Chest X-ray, AP view. Patient: 60 years old, sex M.
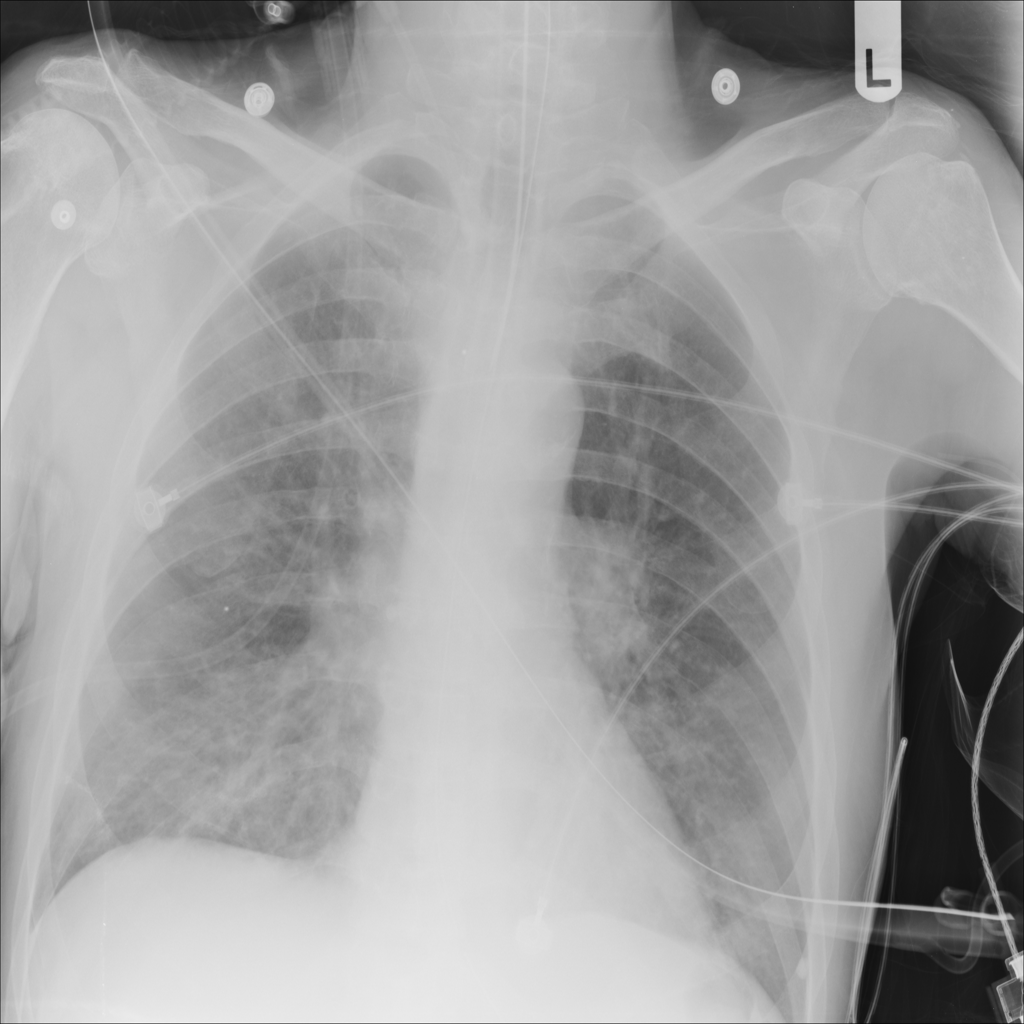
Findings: No Finding